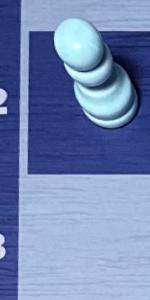
Label: Empty